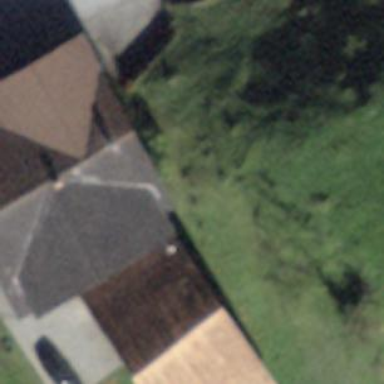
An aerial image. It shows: Barn.